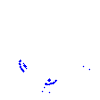
Particle: electron